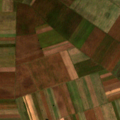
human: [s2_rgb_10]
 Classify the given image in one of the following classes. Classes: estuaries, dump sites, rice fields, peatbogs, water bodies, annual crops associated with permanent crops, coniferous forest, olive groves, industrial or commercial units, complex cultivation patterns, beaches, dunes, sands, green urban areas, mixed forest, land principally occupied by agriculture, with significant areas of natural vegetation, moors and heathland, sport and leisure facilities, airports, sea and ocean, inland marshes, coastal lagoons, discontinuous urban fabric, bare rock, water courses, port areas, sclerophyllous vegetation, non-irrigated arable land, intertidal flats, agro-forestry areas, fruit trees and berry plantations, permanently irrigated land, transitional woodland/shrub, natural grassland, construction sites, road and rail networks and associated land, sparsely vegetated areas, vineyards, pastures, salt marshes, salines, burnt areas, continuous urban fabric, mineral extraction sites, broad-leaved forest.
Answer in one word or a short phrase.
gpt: non-irrigated arable land